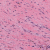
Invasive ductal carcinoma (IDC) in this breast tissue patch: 0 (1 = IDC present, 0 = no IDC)